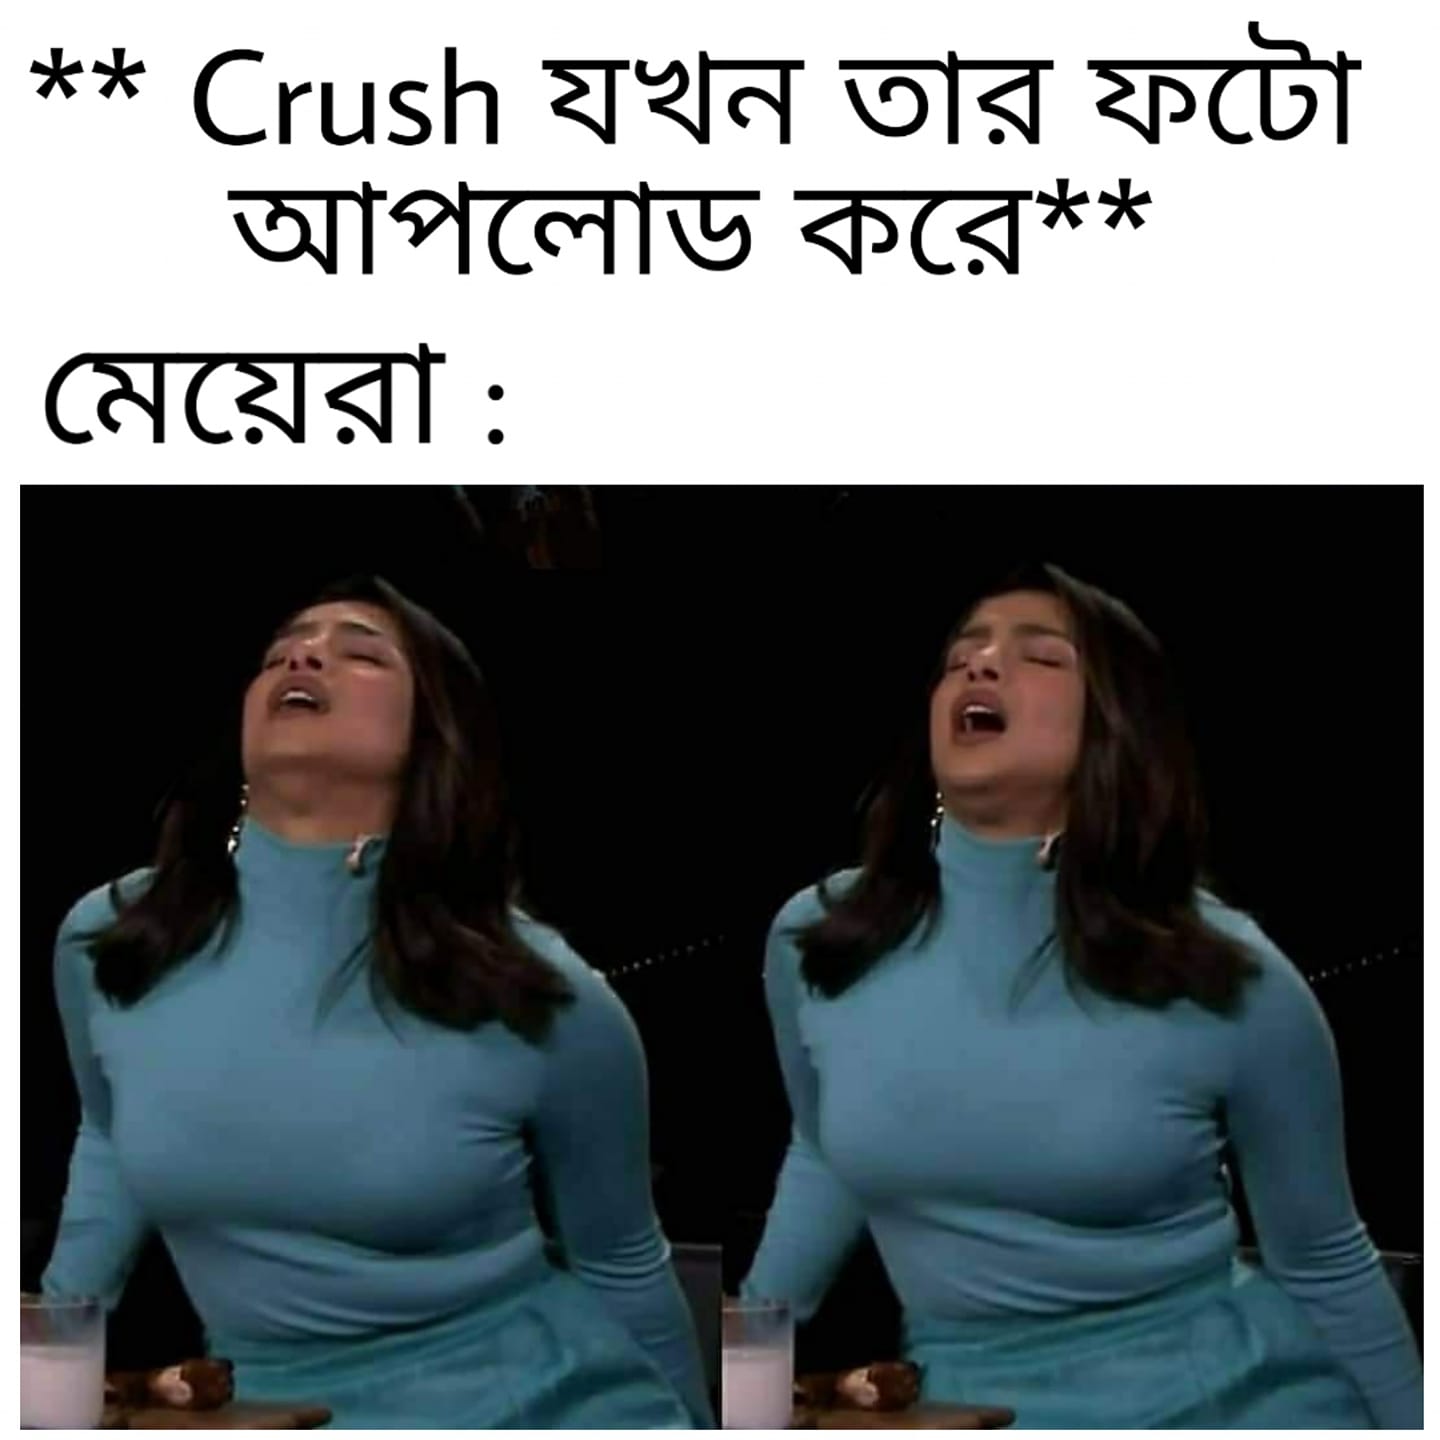
Caption: ** Crush যখন তার ফটো আপলোড করে **    মেয়েরা :
Label: hate